二年级 · 算术
商场购物。
上衣

31 元
连衣裙

56 元

长裤

34 元

（1）妈妈有 90 元，想买一件上衣和一条短裙，够吗？她买哪两件物品正好 90 元？

(2) 请你再提出一个数学问题, 并尝试解答。
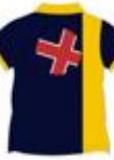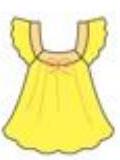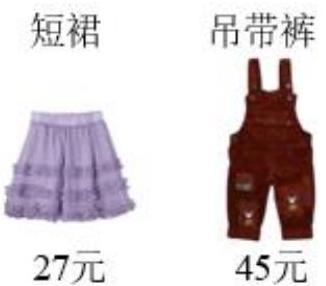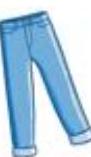
答案: (1) 够; 一条连衣裙和一条长裤。

(2) 一件上衣和一条吊带裤一共需要多少元?

$31+45=76$ (元)

【分析】(1) 用一件上衣的钱加一条短裙的钱, 多余 90 不够, 反之就够; 找出哪两个物品价格相加是 90 元即可。

（2）答案不唯一，符合题意即可。

【详解】(1) $31+27=58($ 元 $)$

$58<90$, 够

$56+34=90($ 元 $)$

所以一条连衣裙和一条长裤正好 90 元。

答: 够; 她买一条连衣裙和一条长裤正好 90 元。

(2) 一件上衣和一条吊带裤一共需要多少元?

$31+45=76($ 元 $)$

答: 一件上衣和一条吊带裤一共需要 76 元。

【点睛】熟练掌握 100 以内加减法的计算是解题关键。